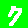
Digit: 7